Question: I want to create a table with buttons on the right of the rows as shown below. I want to set padding for the right of each row but this "eats into" the right most button. Is there a way of having the padding without compromising the display of the buttons?

Here's my layout xml code:
'''
<RelativeLayout xmlns:android="http://schemas.android.com/apk/res/android"
xmlns:tools="http://schemas.android.com/tools"
android:layout_width="match_parent"
android:layout_height="match_parent"
android:padding="10dp" >
<TableLayout
android:id="@+id/tbl_test"
android:layout_width="fill_parent"
android:layout_height="wrap_content"
android:background="#000000"
android:orientation="vertical"
android:layout_marginTop="1dp"
android:layout_marginBottom="1dp"
android:stretchColumns="1"
>
<TableRow android:background="#ffffff" android:layout_margin="1dp">
<TextView android:text="Col 1" android:layout_column="0" />
<TextView android:text="Col 2" android:layout_column="1" />
<TextView android:text="Col 3" android:layout_column="2" />
<TextView android:text="Col 4" android:layout_column="3" />
</TableRow>
<TableRow
android:background="#ffffff"
android:layout_marginLeft="1dp"
android:layout_marginRight="1dp"
android:layout_marginBottom="1dp">
<TextView android:text="r1" android:layout_column="0" />
<TextView android:text="padding right 0dp" android:layout_column="1" />
<Button android:text="edit" />
<Button android:text="delete" />
</TableRow>
<TableRow
android:background="#ffffff"
android:layout_marginLeft="1dp"
android:layout_marginRight="1dp"
android:layout_marginBottom="1dp"
android:paddingRight="2dp">
<TextView android:text="r2" android:layout_column="0" />
<TextView android:text="padding right 1dp" android:layout_column="1" />
<Button android:text="edit" />
<Button android:text="delete" />
</TableRow>
<TableRow
android:background="#ffffff"
android:layout_marginLeft="1dp"
android:layout_marginRight="1dp"
android:layout_marginBottom="1dp"
android:paddingRight="3dp">
<TextView android:text="r3" android:layout_column="0" />
<TextView android:text="padding right 2dp" android:layout_column="1" />
<Button android:text="edit" />
<Button android:text="delete" />
</TableRow>
<TableRow
android:background="#ffffff"
android:layout_marginLeft="1dp"
android:layout_marginRight="1dp"
android:layout_marginBottom="1dp"
android:paddingRight="4dp">
<TextView android:text="r4" android:layout_column="0" />
<TextView android:text="padding right 3dp" android:layout_column="1" />
<Button android:text="edit" />
<Button android:text="delete" />
</TableRow>
</TableLayout>
</RelativeLayout>
'''
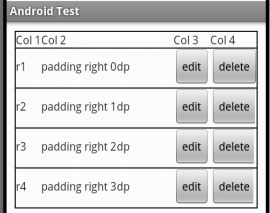
Answer: I don't know why the problem with the clipping happens but one easy way to fix it and obtain the same appearance is to remove the 'paddingRight' attribute from the 'TableRows' and also add the attribute 'layout_marginRight'(set to the padding value) on the last item of the row, the delete 'Button'.